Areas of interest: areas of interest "Debi WE International Cultural and Creative Center"
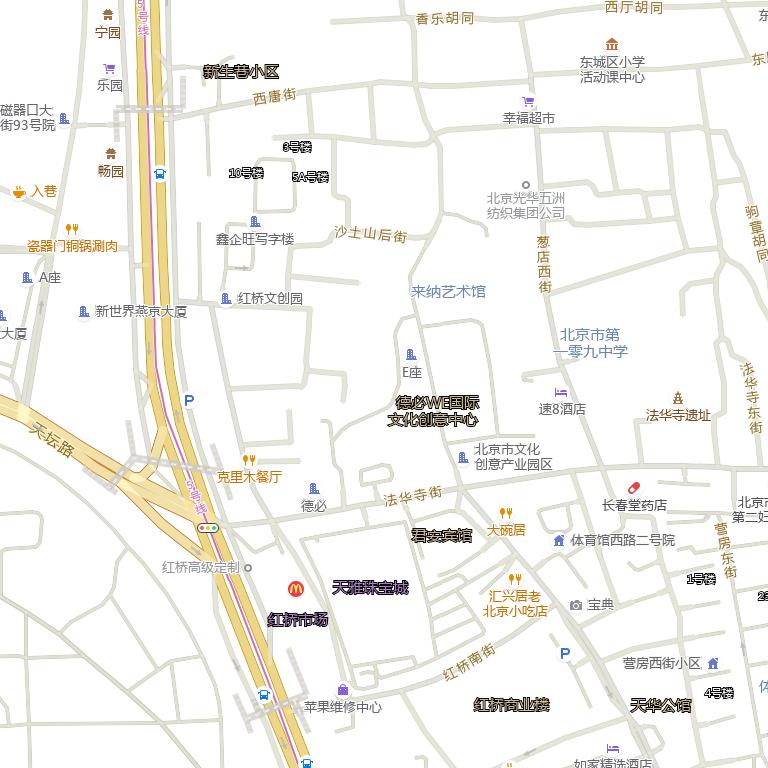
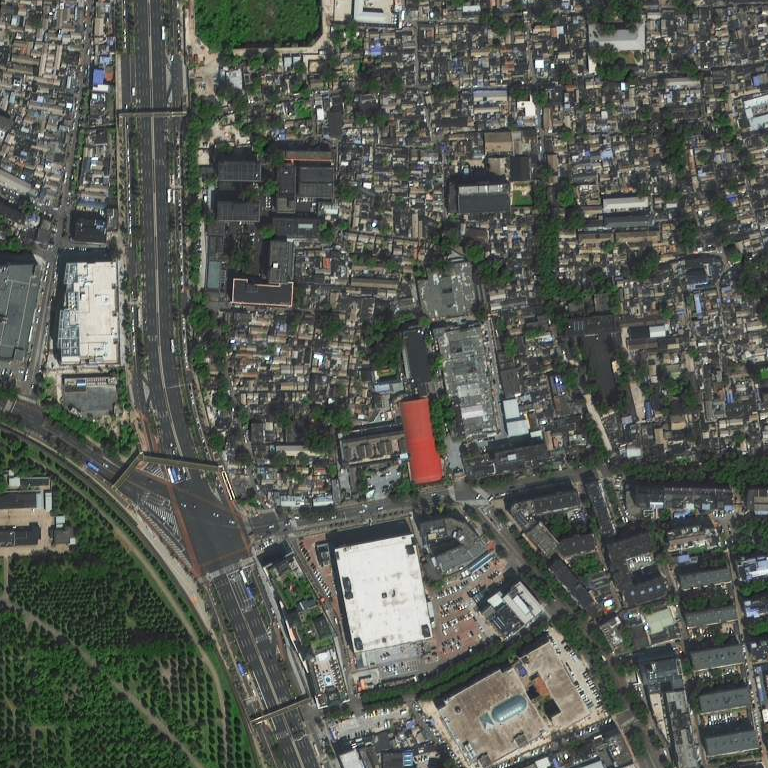